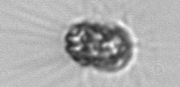
Label: Corethron_hystrix